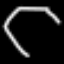
Label: diamond